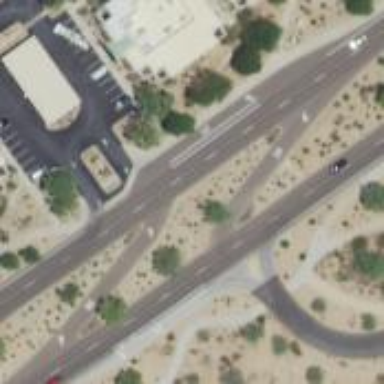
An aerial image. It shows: Asphalt road with secondary link designation.